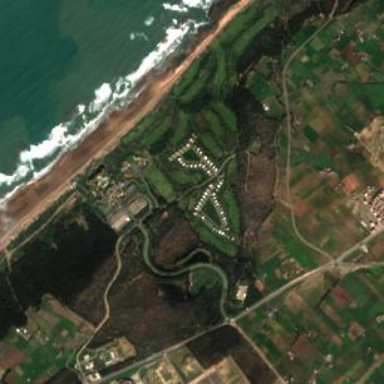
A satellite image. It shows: Golf Course designated for leisure land.